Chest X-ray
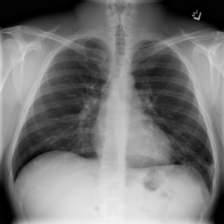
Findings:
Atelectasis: negative
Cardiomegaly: negative
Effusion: negative
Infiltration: positive
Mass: negative
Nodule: negative
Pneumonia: negative
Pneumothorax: negative
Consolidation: negative
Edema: negative
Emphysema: negative
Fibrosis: negative
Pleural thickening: negative
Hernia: negative